Interaction volume radius: 5 \u00c5
Interaction volume height: 20 \u00c5
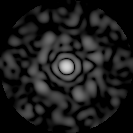
Disorder parameter: 0.8191